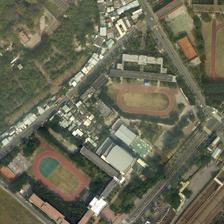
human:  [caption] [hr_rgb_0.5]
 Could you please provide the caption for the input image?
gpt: many buildings and green trees are around three playgrounds separately .

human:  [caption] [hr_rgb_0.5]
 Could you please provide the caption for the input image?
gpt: three soccer fields can be seen on the map but almost every one is worn very seriously .

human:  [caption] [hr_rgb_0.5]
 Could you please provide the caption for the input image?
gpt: three playgrounds are surrounded by some green plants and buildings .

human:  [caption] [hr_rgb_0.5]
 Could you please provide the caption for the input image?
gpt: three playgrounds are surrounded by some green trees and many buildings .

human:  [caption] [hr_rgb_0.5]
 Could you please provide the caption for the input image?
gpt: three playgrounds are surrounded by some green plants and buildings .